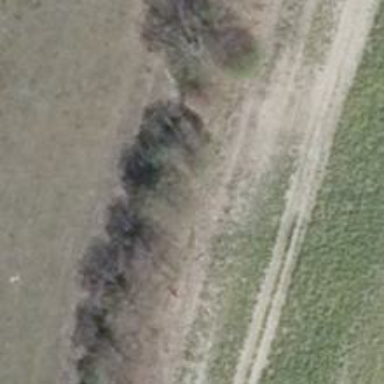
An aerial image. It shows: Row of deciduous broadleaved trees.